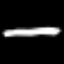
Label: pencil